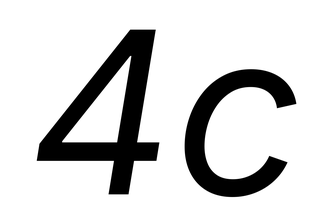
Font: Inter-Italic_Italic